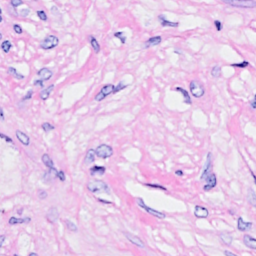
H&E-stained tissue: Breast